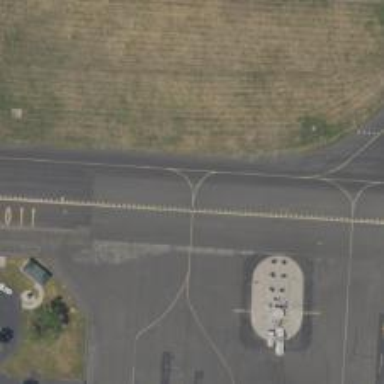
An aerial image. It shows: View of taxiway at the airport.